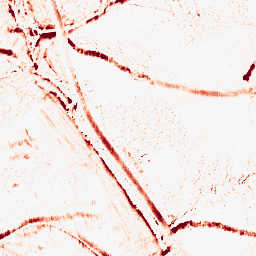
Category: morphological
Decomposition family: morphological_ellipse
Decomposition parameters: operation: opening
width: 10
height: 5
Upsampling method: quadratic
Upsampling parameters: scale: 2
Upsampling scale: 2